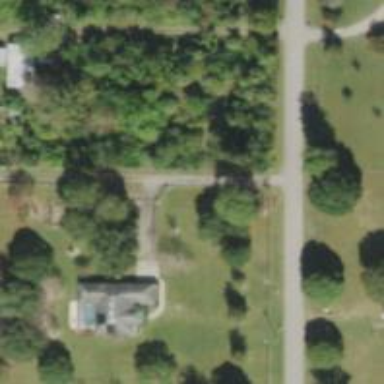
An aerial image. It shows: Driveway leading to service road.